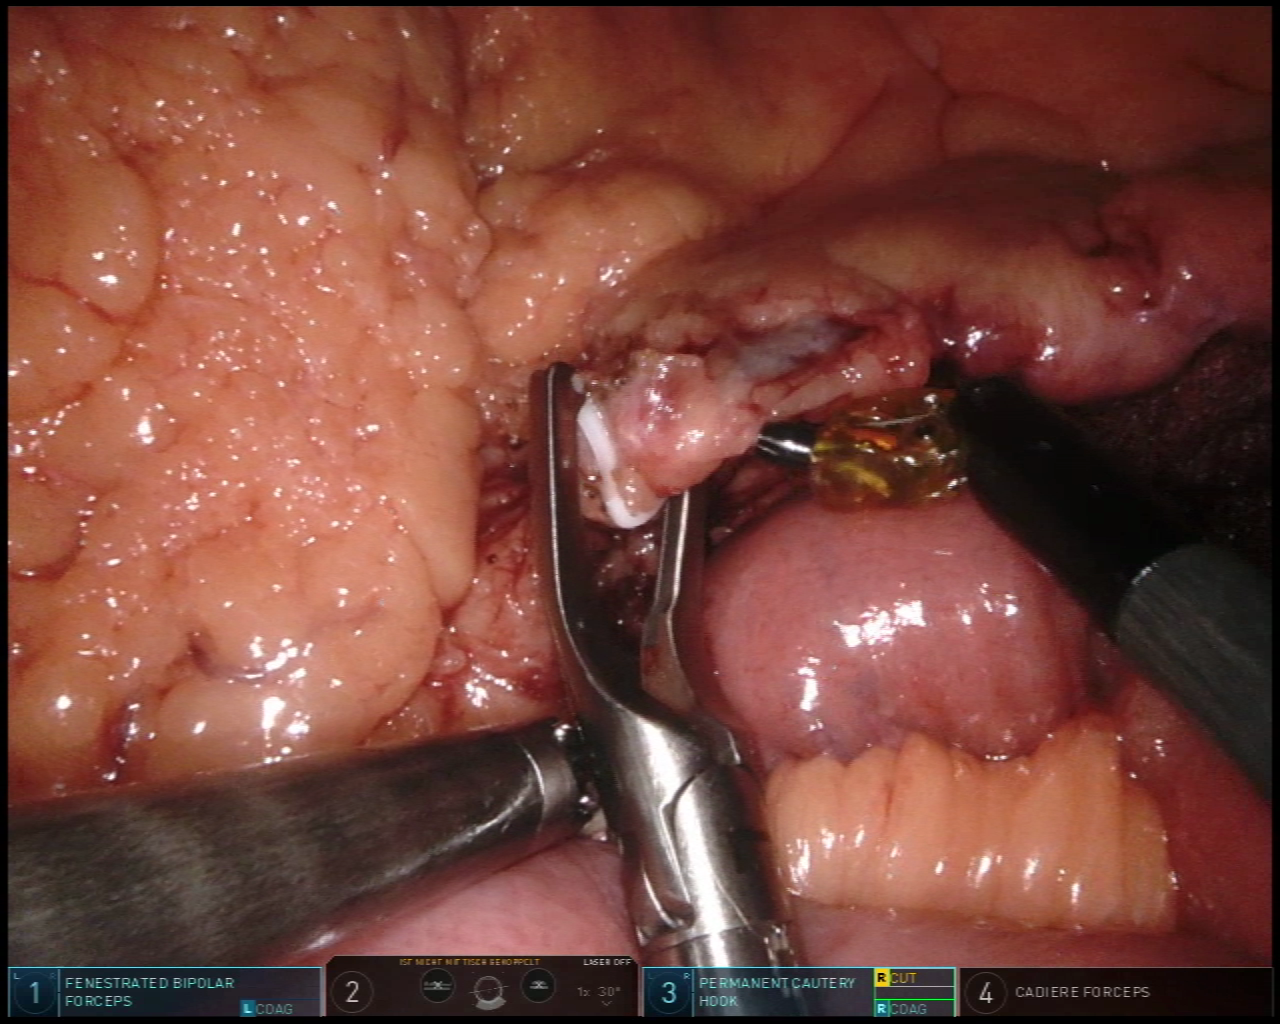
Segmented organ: intestinal_veins
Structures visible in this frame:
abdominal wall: no
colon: no
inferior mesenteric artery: no
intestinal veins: yes
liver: no
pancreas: no
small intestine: yes
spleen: no
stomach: no
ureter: no
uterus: no
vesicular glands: no